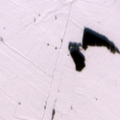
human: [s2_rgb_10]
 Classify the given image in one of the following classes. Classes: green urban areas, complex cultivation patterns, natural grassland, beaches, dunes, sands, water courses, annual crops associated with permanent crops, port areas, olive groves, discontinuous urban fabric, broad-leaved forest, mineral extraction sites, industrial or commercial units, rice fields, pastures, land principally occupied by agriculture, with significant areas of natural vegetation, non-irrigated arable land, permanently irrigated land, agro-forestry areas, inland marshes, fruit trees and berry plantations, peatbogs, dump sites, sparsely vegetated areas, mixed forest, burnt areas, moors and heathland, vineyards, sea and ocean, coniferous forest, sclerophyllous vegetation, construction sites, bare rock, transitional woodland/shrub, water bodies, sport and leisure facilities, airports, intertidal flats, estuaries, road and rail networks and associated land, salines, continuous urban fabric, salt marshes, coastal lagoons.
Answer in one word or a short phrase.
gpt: non-irrigated arable land